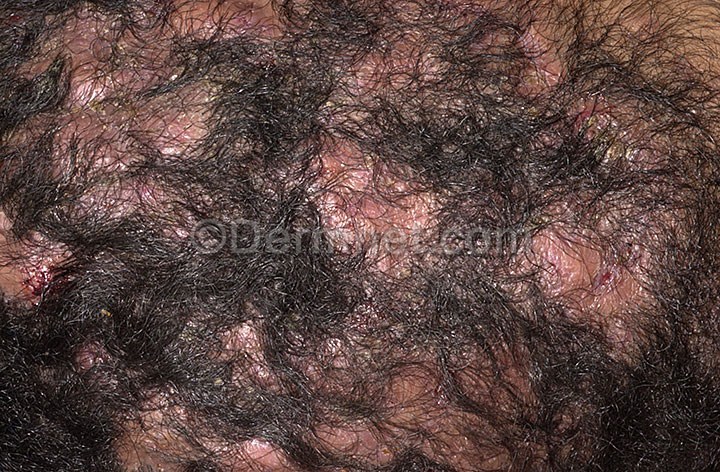
Disease: Hair Loss Photos Alopecia and other Hair Diseases